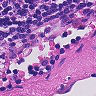
Metastatic tissue present: no